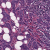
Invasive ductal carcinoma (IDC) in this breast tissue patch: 1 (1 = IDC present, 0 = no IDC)